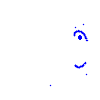
Particle: kaon